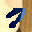
Label: 7